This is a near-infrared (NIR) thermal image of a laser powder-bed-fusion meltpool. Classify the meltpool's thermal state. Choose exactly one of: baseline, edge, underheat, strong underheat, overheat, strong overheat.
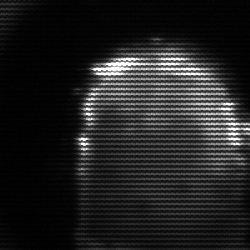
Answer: baseline